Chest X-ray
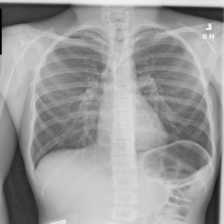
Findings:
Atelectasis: negative
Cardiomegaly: negative
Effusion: negative
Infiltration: negative
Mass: negative
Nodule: negative
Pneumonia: negative
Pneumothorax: negative
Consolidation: negative
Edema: negative
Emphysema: negative
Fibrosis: negative
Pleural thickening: negative
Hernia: negative